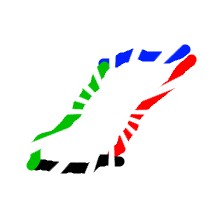
Shape: parallelogram